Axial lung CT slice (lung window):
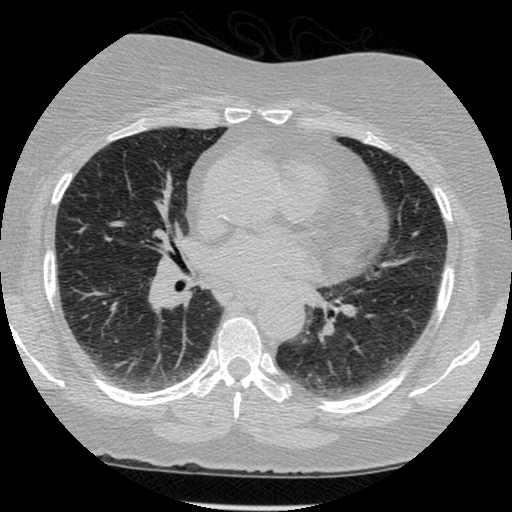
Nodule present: no